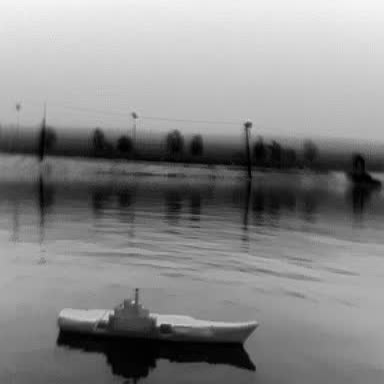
There is a warship in the infrared image.